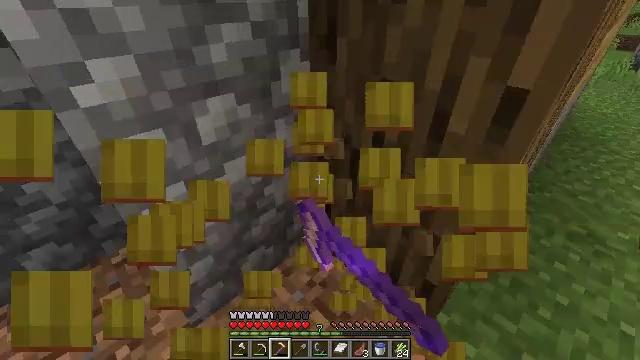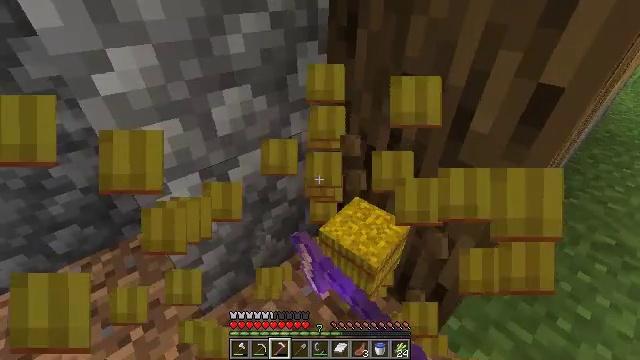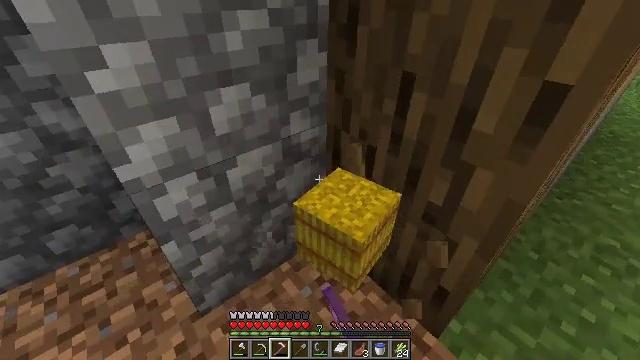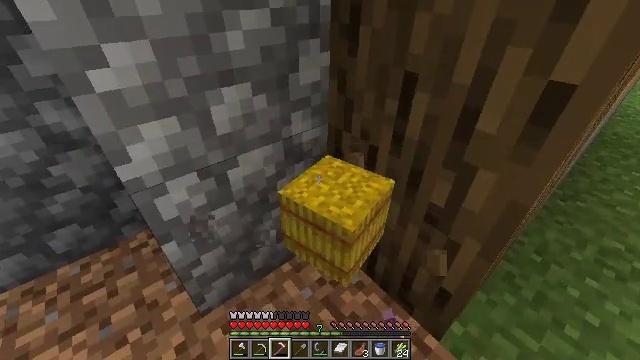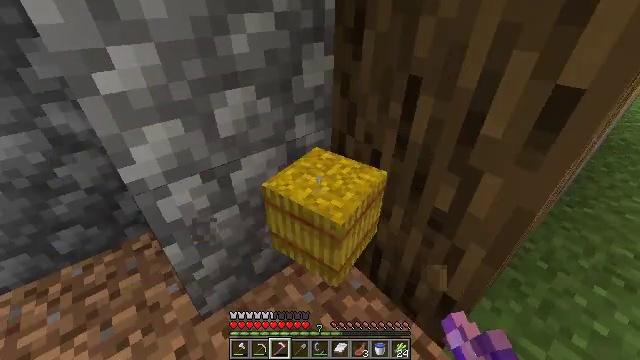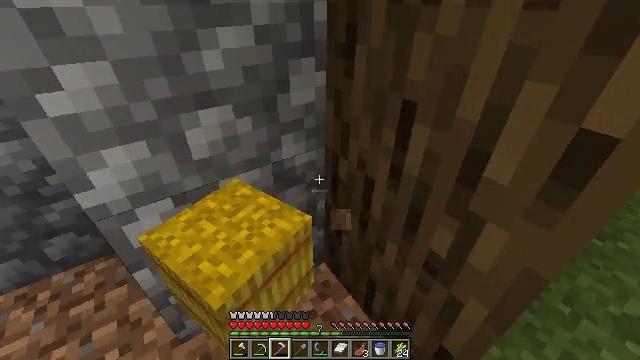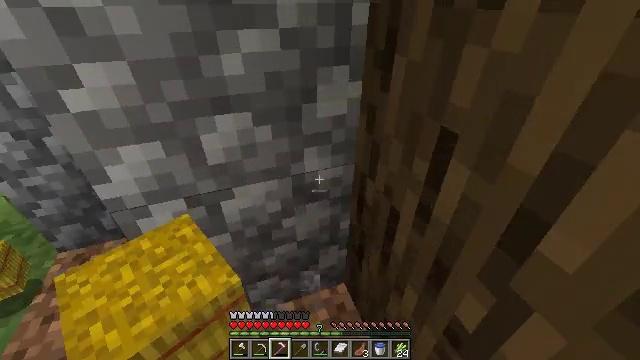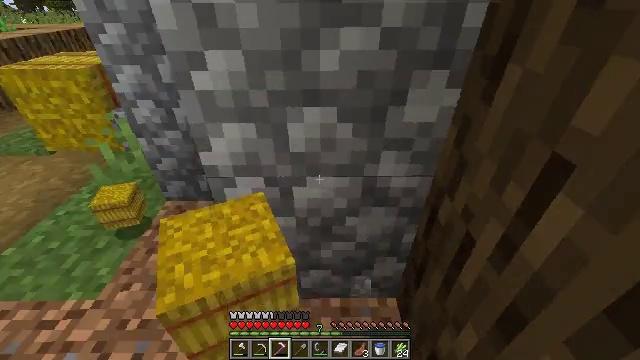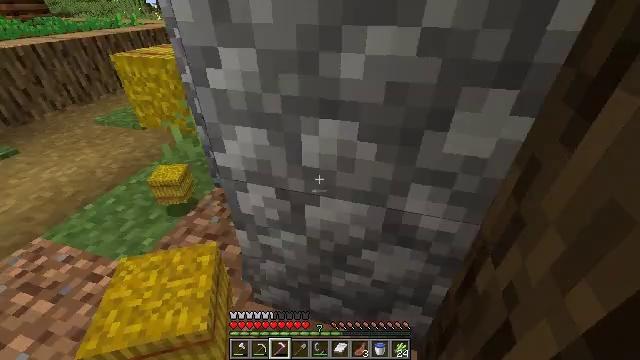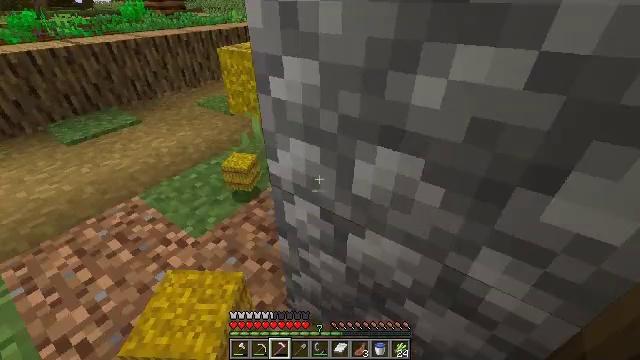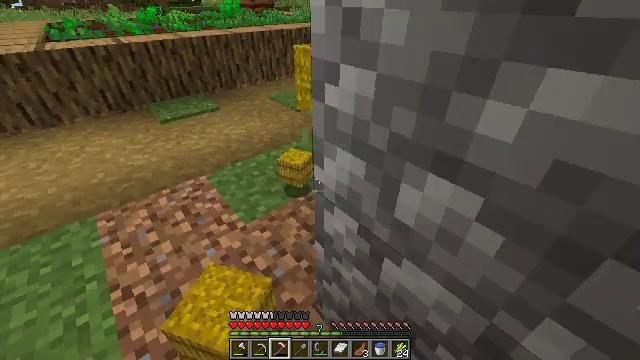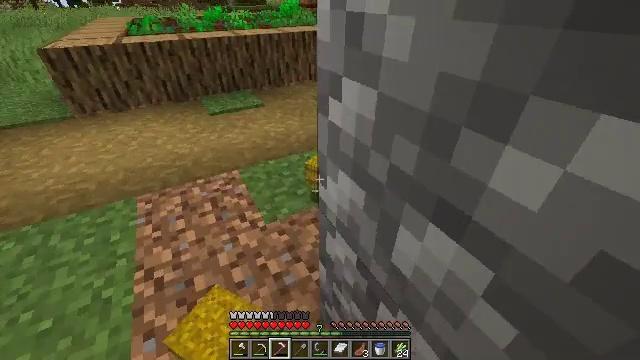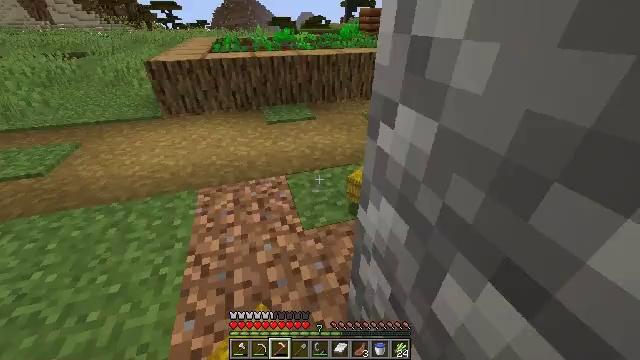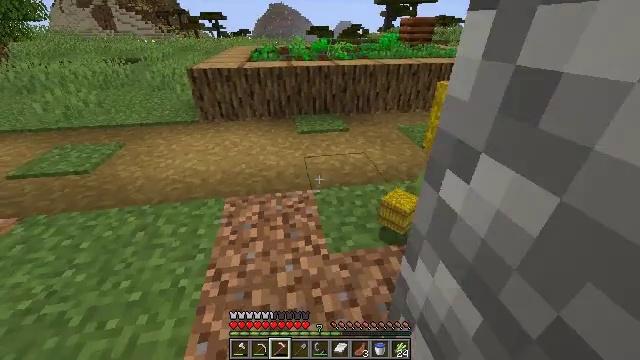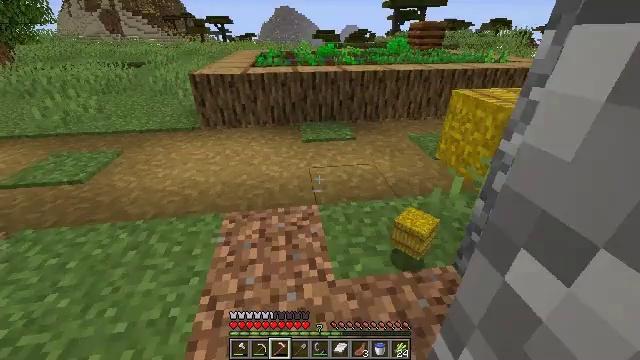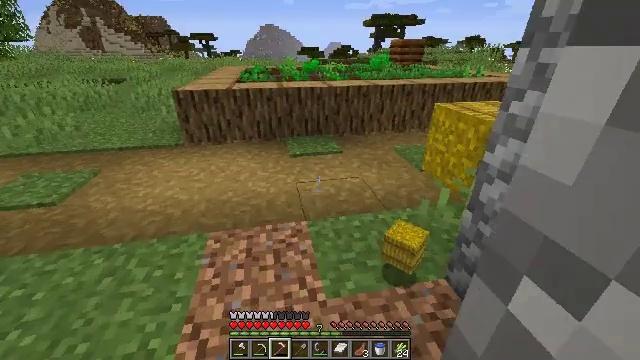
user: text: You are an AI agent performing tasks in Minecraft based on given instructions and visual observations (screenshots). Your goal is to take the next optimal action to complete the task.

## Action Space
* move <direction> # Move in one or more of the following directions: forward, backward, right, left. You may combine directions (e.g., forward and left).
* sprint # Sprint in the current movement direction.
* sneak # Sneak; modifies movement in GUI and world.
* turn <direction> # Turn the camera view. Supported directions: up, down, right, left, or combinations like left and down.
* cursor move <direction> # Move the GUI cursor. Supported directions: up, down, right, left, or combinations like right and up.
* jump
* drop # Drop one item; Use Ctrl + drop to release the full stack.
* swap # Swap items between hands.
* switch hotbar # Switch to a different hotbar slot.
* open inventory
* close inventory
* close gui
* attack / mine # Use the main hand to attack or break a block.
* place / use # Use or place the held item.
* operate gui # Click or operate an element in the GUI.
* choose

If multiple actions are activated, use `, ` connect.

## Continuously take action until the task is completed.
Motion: motion action
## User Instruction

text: Gather grass on the ground.
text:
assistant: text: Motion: turn left and down, attack / mine
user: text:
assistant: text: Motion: attack / mine
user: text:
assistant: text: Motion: attack / mine
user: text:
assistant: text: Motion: move forward and move right
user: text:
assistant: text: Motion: move forward and move right, turn left
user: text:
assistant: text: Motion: move forward and move right, turn left
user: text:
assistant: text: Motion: move forward and move right, turn left
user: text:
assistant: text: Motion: move forward and move right, turn left
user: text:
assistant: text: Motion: move forward and move right, turn left
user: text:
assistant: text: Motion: move forward and move right, sprint, turn left
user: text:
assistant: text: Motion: move forward and move right, sprint, turn left
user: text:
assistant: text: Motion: move forward and move right, sprint, turn left and up
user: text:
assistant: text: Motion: move forward, sprint, turn left and up
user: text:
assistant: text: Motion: move forward, sprint, turn left and up
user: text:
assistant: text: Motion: move forward, sprint, turn right and up
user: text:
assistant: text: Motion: move forward, sprint, turn right
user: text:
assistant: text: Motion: move forward, sprint, turn right
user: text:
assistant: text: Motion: move forward and move left, sprint, turn right
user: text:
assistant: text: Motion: move forward and move left, sprint, turn right and up
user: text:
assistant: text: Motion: move forward and move left, sprint, attack / mine
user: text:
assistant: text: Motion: move forward and move left, sprint, attack / mine
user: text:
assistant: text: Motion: move forward and move left, sprint, turn right, attack / mine
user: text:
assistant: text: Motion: move forward and move left, sprint, turn right and down, attack / mine
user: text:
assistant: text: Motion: move forward, sprint, turn right, attack / mine
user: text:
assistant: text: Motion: sprint, attack / mine